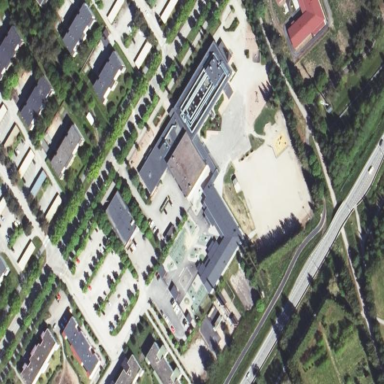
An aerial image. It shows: School building.